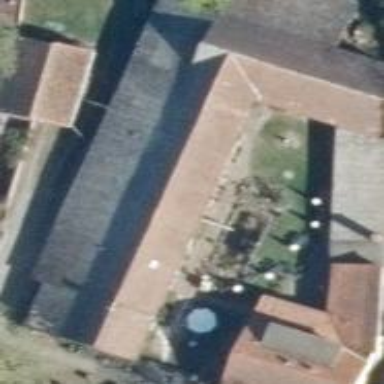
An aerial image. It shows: Farm auxiliary building with gabled roof.